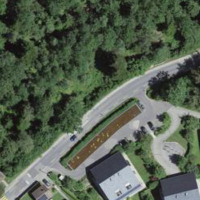
EUNIS habitat code: 55
Species observed at this site:
Prunus spinosa